Question: I want to create an HTML/CSS layout for a page where there are multiple images that poke outside the content area of the page. The layout for the content area is fixed width and centered. I do not want scrollbars to appear if the user's window is as narrow as the content area.
The content area is a container div with a fixed width and 'margin: auto 0;'
Ideas I've considered:
1. Use CSS 3 Multiple Backgrounds on the <body> tag. The background elements would have to be relative to the body, and wouldn't center with the content area.
2. Use negative margin or relatively positioned divs. This would make scrollbars appear if people had their browser width smaller than the width of the images that poke out past the content area.
I want the images to be kind of bonus content for people who have their browser windows fullscreen but not seem necessary.

Here's some example HTML/CSS that would simulate this example.
css:
'''
#containerDiv {
width: 910px;
margin: 0 auto;
}
'''
html:
'''
<html>
<head>[...]</head>
<body>
<div id="containerDiv">
<header>HEADER</header>
<section id="contentArea">
<h1>Content</h1>
</section>
<footer>FOOTER</footer>
</div>
</body>
</html>
'''
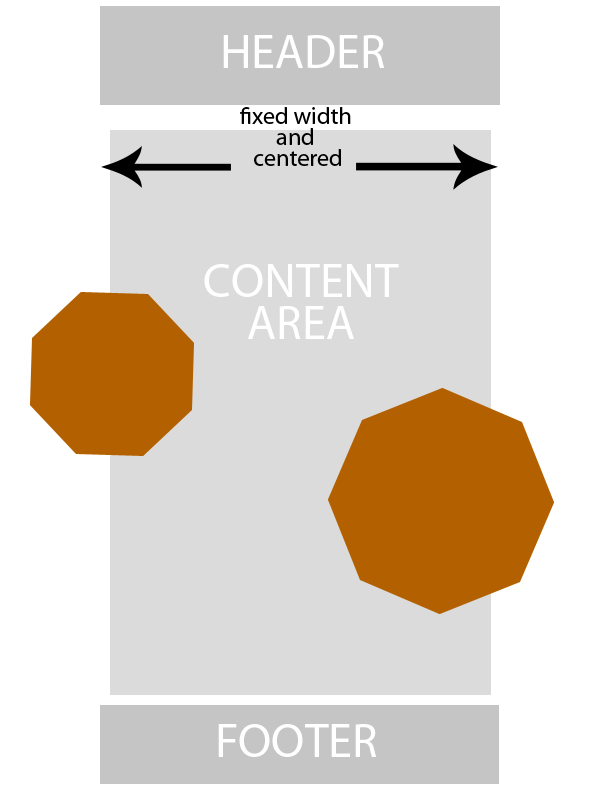
Answer: The scrollbar problem of your second idea could be simply fixed by setting:
'''
body {
overflow-x: hidden;
}
'''
The images would appear as much as they can according to the window size of the client; thus they would look like background, and only appear to those who have a higher screen resolution, without cluttering the lower-resolution people's screens.
Edit:
To get the images as you put in the example, use 'position: absolute' and set their 'left's, 'right's and 'top's as you see need. You could use a script to check whether the page hit a certain height; and when so, add the next picture you set.